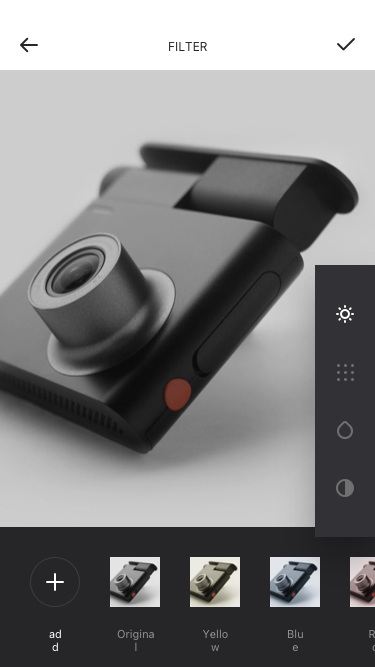
Text in this UI design:
add
Original
Yellow
Blue
Red